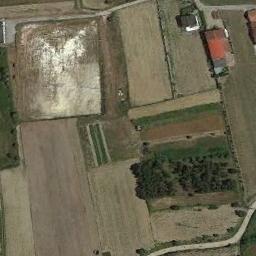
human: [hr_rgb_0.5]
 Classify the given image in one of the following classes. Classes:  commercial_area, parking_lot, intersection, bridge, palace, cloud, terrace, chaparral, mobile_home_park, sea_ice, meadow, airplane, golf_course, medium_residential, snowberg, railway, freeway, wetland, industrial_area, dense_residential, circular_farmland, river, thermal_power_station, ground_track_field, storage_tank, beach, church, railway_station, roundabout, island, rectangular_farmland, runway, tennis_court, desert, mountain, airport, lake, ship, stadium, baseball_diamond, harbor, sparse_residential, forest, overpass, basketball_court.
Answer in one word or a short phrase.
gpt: terrace